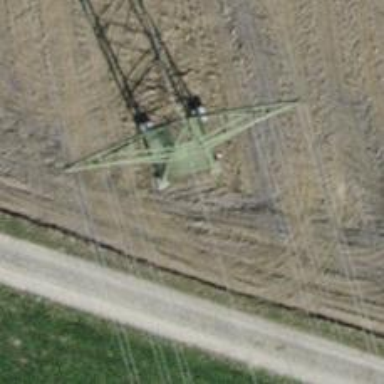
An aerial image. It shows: Power line in the image.